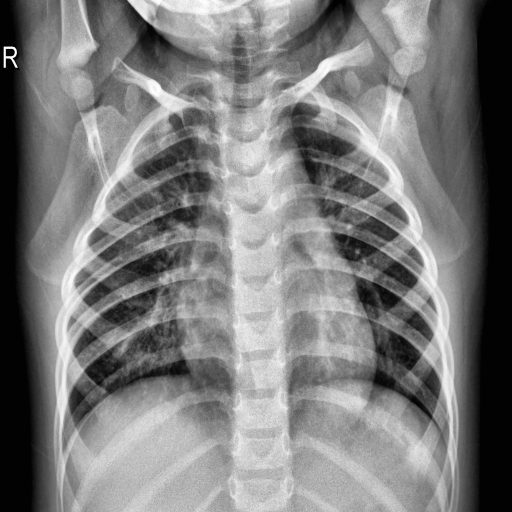
Finding: NORMAL